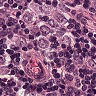
Metastatic tissue present: yes